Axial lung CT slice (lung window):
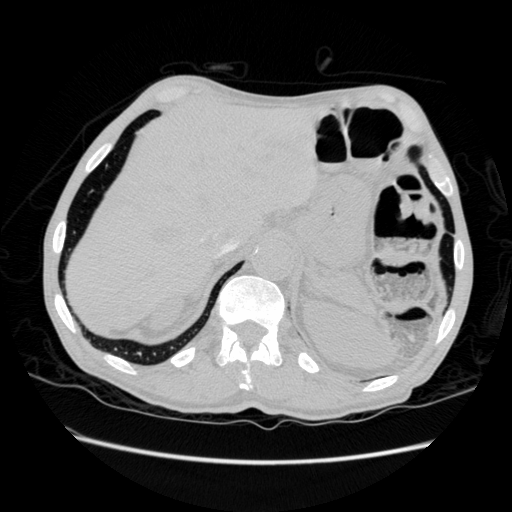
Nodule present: no